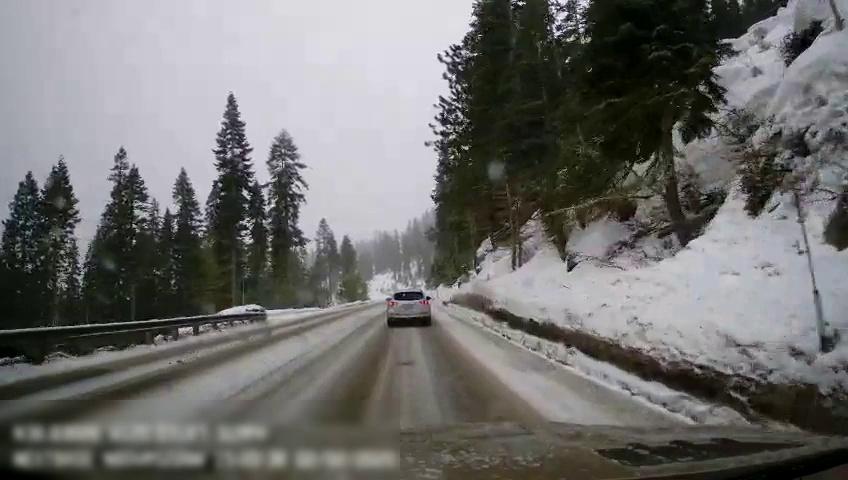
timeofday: Day
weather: Snowy
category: Drivable Space
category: Vehicles | SUV